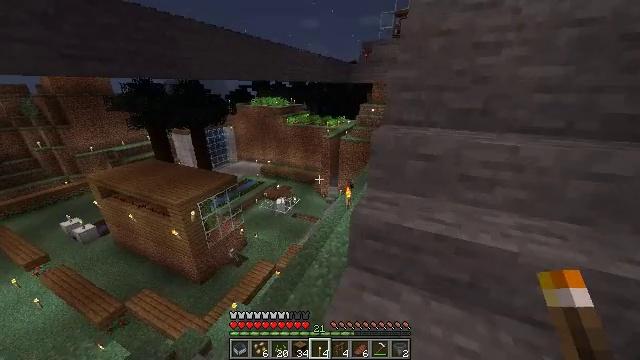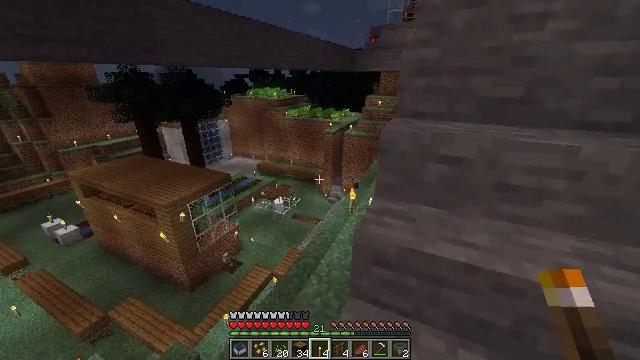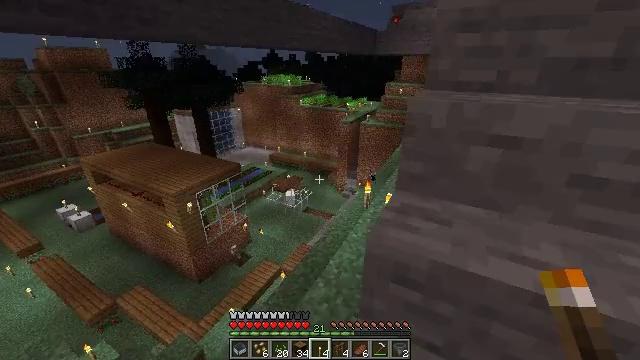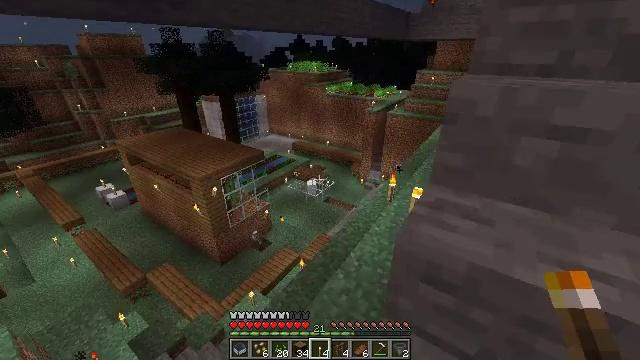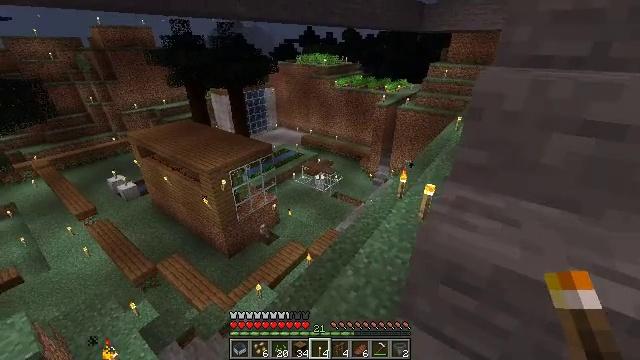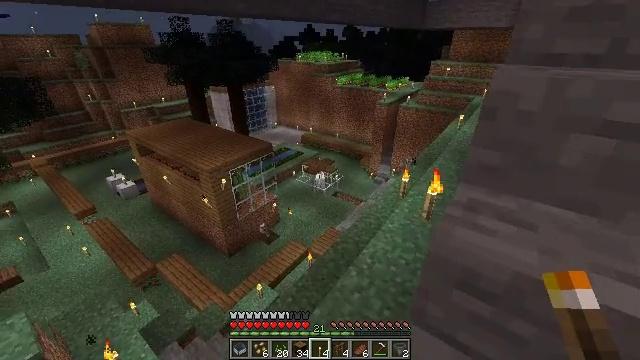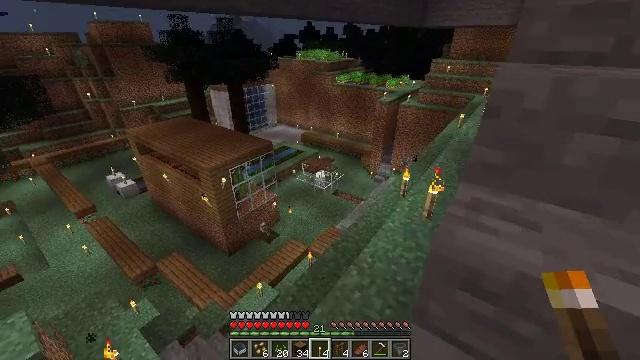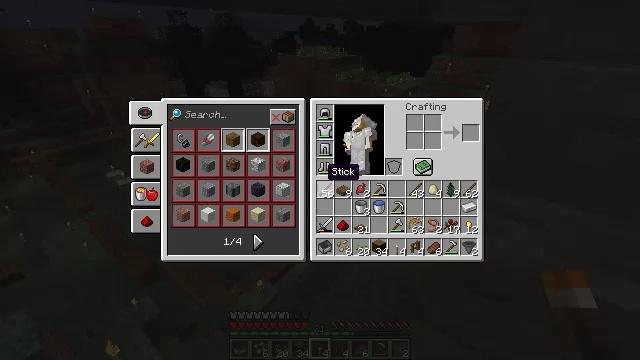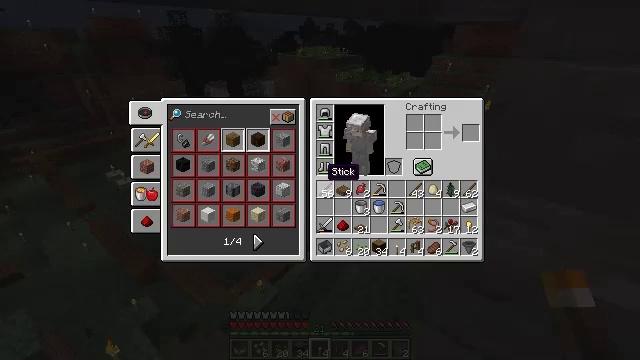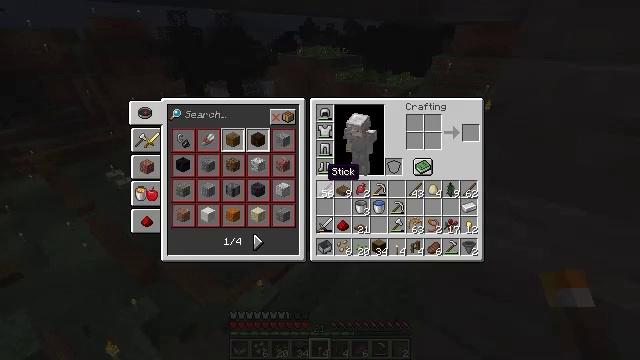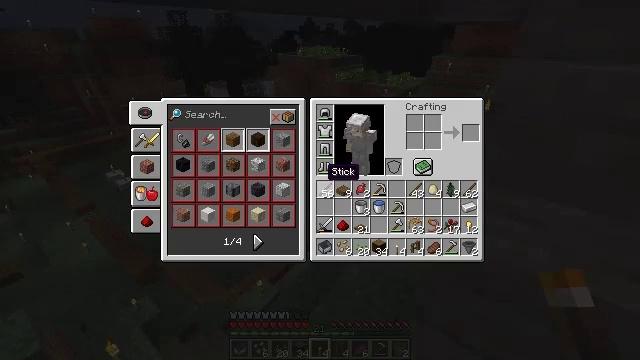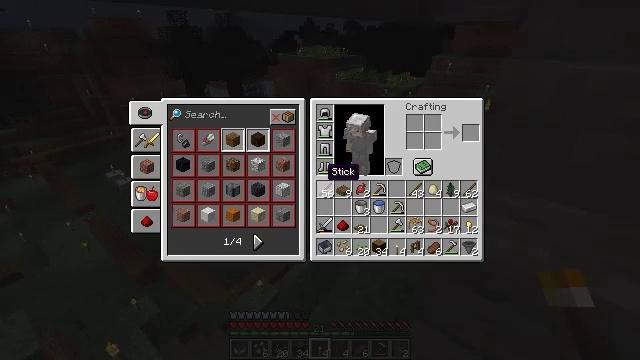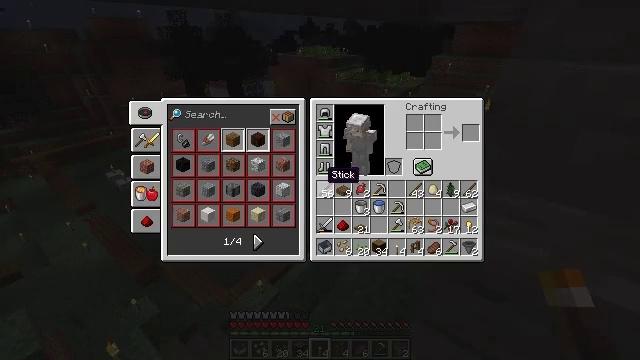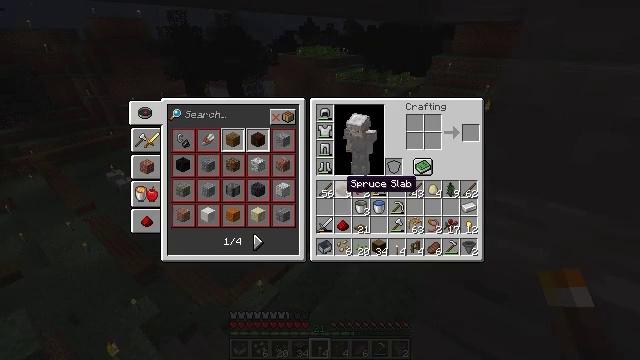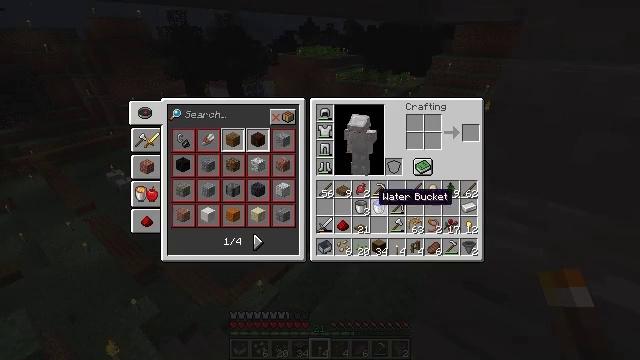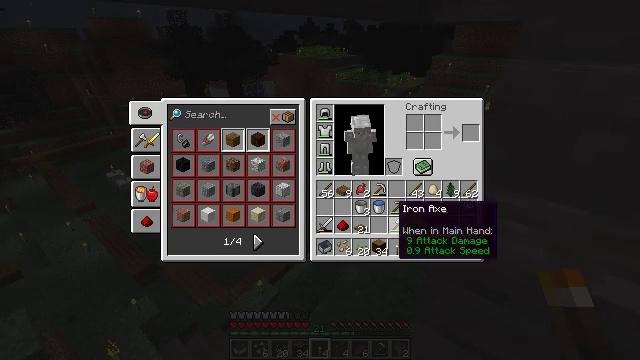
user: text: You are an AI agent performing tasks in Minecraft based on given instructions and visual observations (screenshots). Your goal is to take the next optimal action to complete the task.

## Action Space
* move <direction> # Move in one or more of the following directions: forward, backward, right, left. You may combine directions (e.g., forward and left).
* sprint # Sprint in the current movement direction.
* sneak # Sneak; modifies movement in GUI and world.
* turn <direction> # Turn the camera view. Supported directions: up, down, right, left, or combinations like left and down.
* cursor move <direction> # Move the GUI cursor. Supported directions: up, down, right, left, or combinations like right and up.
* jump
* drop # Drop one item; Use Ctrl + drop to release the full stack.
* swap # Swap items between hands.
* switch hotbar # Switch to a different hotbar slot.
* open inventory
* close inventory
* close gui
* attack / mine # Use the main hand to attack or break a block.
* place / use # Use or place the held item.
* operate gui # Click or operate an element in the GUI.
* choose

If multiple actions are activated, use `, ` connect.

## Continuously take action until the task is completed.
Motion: motion action
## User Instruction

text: Harvest the mature beetroots.
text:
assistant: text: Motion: no_op
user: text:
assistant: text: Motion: turn left and down
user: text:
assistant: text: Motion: turn left and down
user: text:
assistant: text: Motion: turn left and down
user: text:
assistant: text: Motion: no_op
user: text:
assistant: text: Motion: no_op
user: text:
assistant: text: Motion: open inventory
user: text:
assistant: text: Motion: open inventory
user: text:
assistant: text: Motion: open inventory
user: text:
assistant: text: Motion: open inventory
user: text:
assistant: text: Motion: no_op
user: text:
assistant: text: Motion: no_op
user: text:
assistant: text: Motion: turn right and down
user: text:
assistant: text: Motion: turn right and down
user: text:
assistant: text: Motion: turn right and down
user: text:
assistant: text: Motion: turn right and down
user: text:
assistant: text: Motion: turn right and down
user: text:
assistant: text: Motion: turn down
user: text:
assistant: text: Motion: no_op
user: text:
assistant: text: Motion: no_op
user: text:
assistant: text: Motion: no_op
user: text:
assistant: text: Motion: no_op
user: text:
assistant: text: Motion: no_op
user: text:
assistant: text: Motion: no_op
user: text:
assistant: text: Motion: no_op
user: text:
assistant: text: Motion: no_op
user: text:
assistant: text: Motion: no_op
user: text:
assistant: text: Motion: no_op
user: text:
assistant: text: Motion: no_op
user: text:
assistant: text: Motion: no_op